Question: How can I add TabBar to SliverAppBar in Flutter? So far when I add a 'bottom' to SliverAppBar, 'title' gets pinned to those tabs, while I want it to be above those tabs.
Any ideas?

My code:
'''
class _MyHomePageState extends State<MyHomePage> with SingleTickerProviderStateMixin{
TabController controller;
@override
void initState() {
super.initState();
controller = new TabController(length: 3, vsync: this);
}
@override
Widget build(BuildContext context) {
return new Scaffold(
body: new CustomScrollView(
slivers: <Widget>[
new SliverAppBar(
pinned: true,
flexibleSpace: new FlexibleSpaceBar(
title: new Text("Some title"),
),
expandedHeight: 160.0,
bottom: new TabBar(tabs: [
new Tab(text: 'Tab 1'),
new Tab(text: 'Tab 2'),
new Tab(text: 'Tab 3'),
],
controller: controller,
),
),
new SliverList(
delegate: new SliverChildBuilderDelegate(
(context, idx) {
return new ListTile(
title: new Text("$idx"),
);
},
childCount: 20,
),
),
],
),
);
}
}
'''
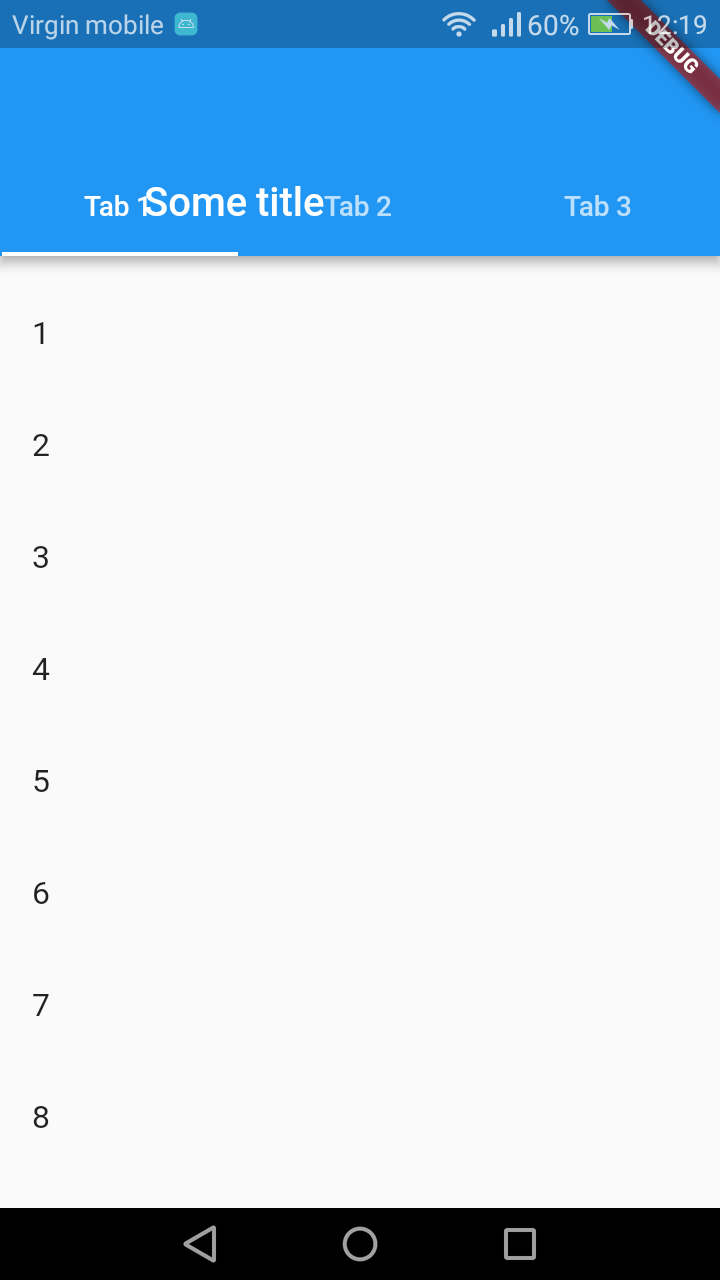
Answer: I had the same problem weeks ago and I could solve using 'SliverAppBar' , 'FlexibleSpaceBar' and 'SliverPersistentHeader'.
Check my code
'''
@override
Widget build(BuildContext context) {
return Scaffold(
body: DefaultTabController(
length: 2,
child: NestedScrollView(
headerSliverBuilder: (BuildContext context, bool innerBoxIsScrolled) {
return <Widget>[
SliverAppBar(
expandedHeight: 200.0,
floating: false,
pinned: true,
flexibleSpace: FlexibleSpaceBar(
centerTitle: true,
title: Text("Collapsing Toolbar",
style: TextStyle(
color: Colors.white,
fontSize: 16.0,
)),
background: Image.network(
"https://images.pexels.com/photos/396547/pexels-photo-396547.jpeg?auto=compress&cs=tinysrgb&h=350",
fit: BoxFit.cover,
)),
),
SliverPersistentHeader(
delegate: _SliverAppBarDelegate(
TabBar(
labelColor: Colors.black87,
unselectedLabelColor: Colors.grey,
tabs: [
Tab(icon: Icon(Icons.info), text: "Tab 1"),
Tab(icon: Icon(Icons.lightbulb_outline), text: "Tab 2"),
],
),
),
pinned: true,
),
];
},
body: Center(
child: Text("Sample text"),
),
),
),
);
}
'''
And this is the implementation of SliverPersistentHeader
'''
class _SliverAppBarDelegate extends SliverPersistentHeaderDelegate {
_SliverAppBarDelegate(this._tabBar);
final TabBar _tabBar;
@override
double get minExtent => _tabBar.preferredSize.height;
@override
double get maxExtent => _tabBar.preferredSize.height;
@override
Widget build(
BuildContext context, double shrinkOffset, bool overlapsContent) {
return new Container(
child: _tabBar,
);
}
@override
bool shouldRebuild(_SliverAppBarDelegate oldDelegate) {
return false;
}
}
'''
I wrote a post about it if you want to check :
<URL>